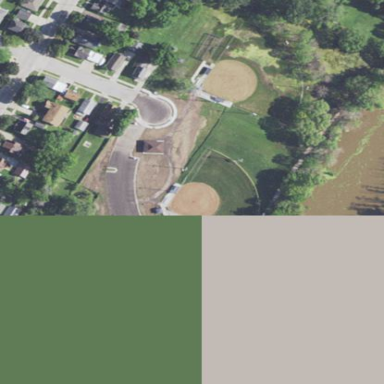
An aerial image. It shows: Baseball pitch for leisure land activities.